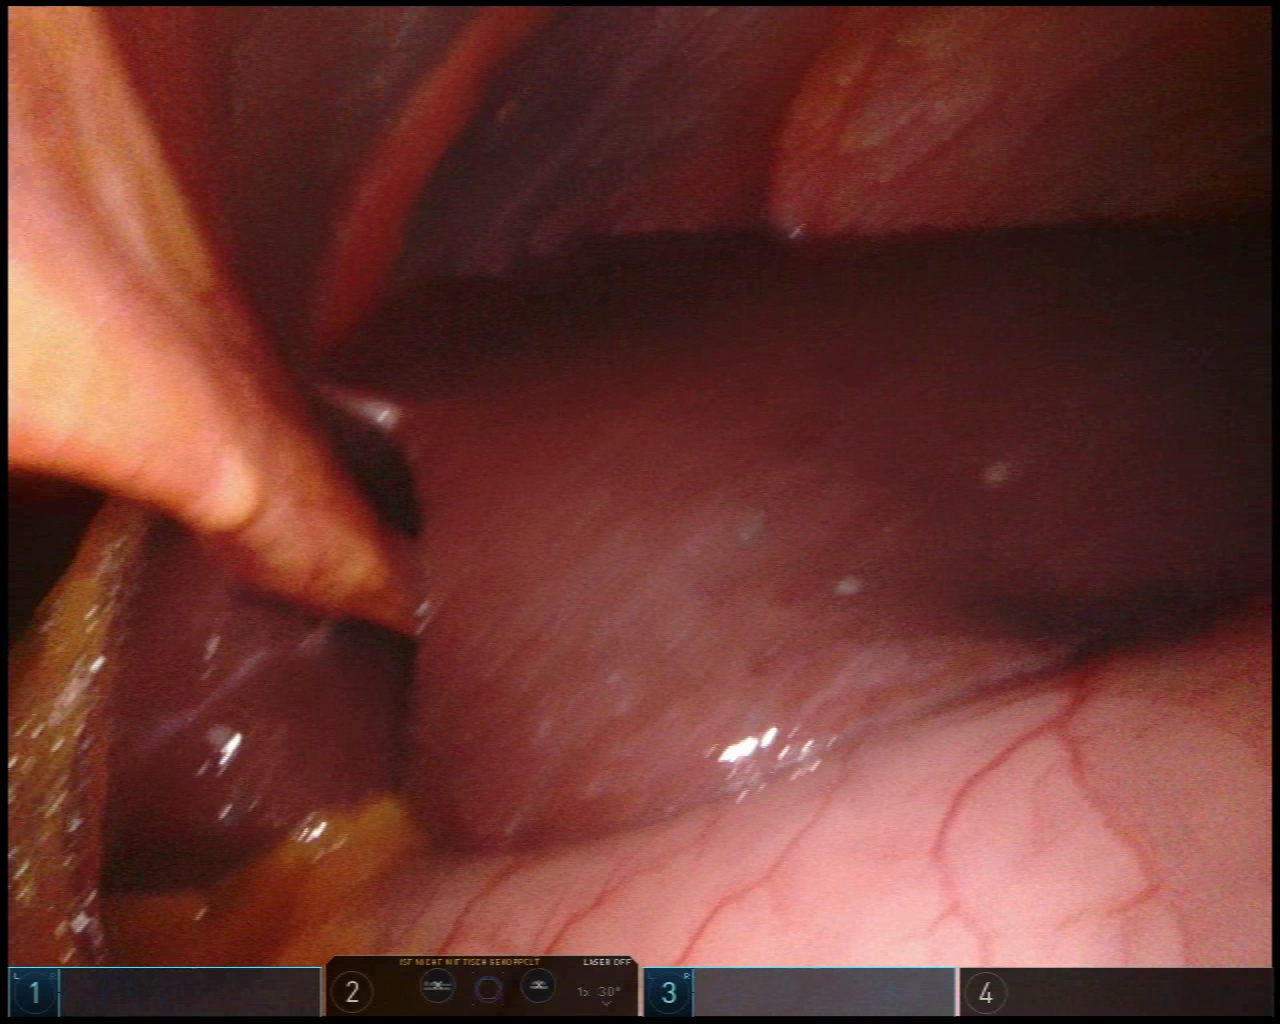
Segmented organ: liver
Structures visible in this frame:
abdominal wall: yes
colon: no
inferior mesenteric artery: no
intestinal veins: no
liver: yes
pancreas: no
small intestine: no
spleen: no
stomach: yes
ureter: no
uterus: no
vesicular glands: no